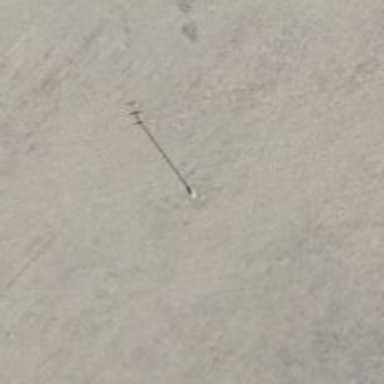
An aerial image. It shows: Power pole.